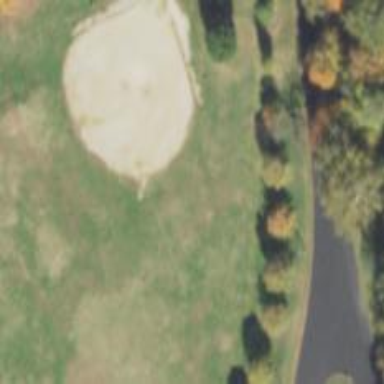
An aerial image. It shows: Baseball pitch for leisure and sports activities.